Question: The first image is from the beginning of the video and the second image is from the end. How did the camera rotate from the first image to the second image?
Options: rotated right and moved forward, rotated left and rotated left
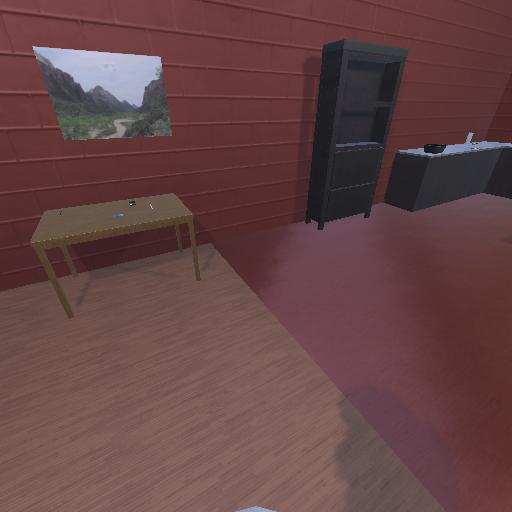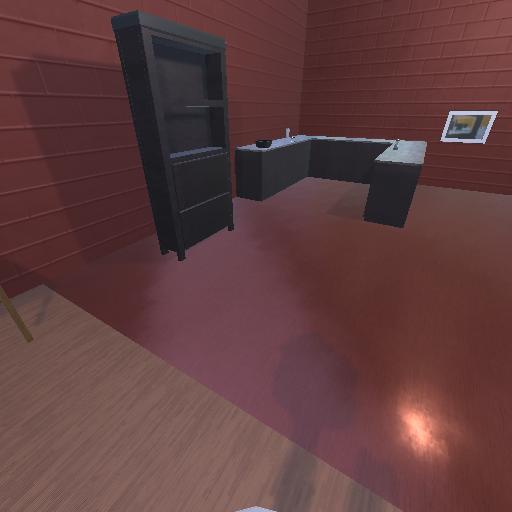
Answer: rotated right and moved forward